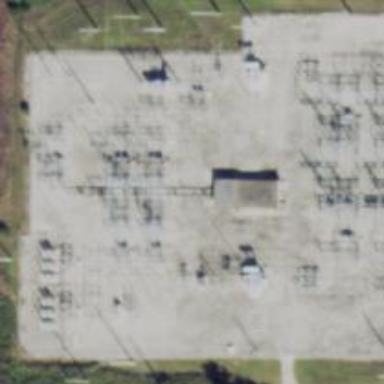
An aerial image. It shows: Switch used for power control.